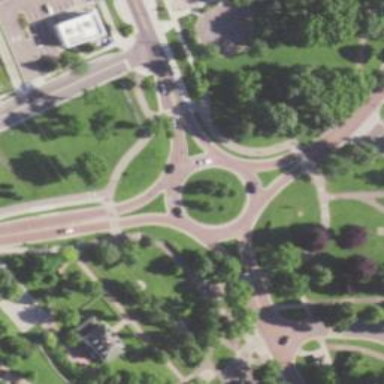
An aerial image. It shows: Tertiary road that leads to roundabout.